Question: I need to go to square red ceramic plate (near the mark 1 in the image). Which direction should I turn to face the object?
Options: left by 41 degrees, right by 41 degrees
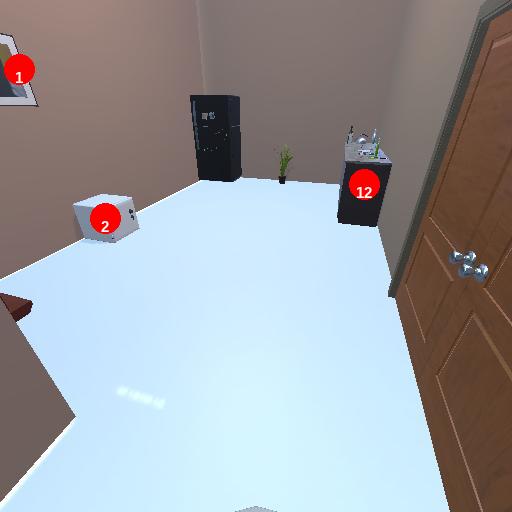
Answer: left by 41 degrees